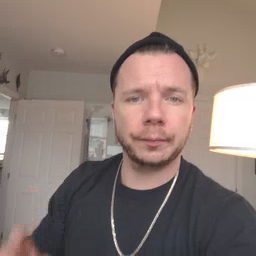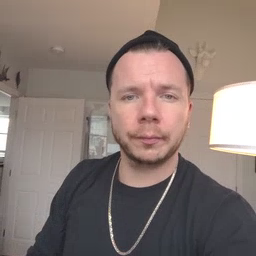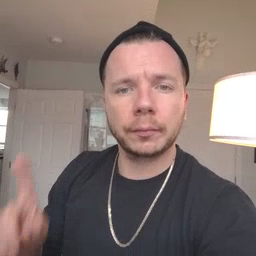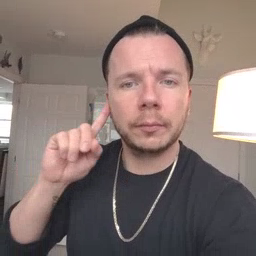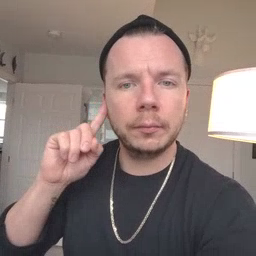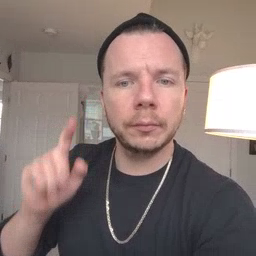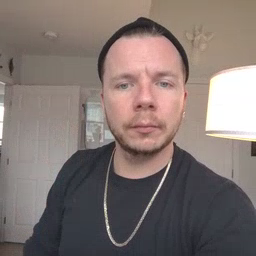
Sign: hear